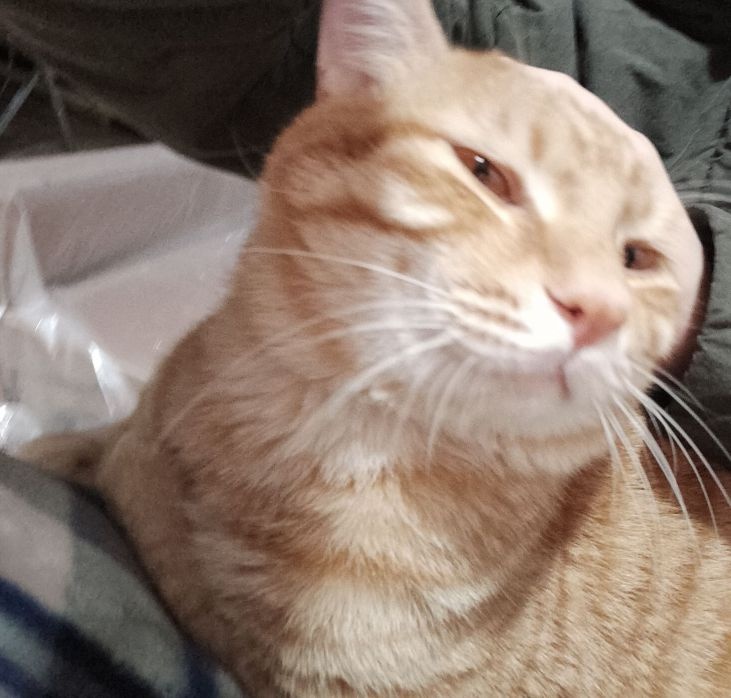
Label: others